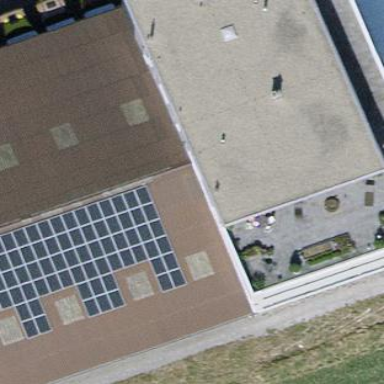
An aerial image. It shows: Industrial building with flat roof.